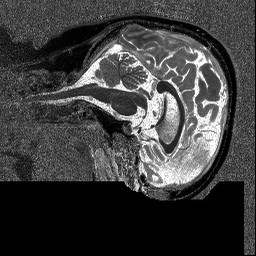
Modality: T1map
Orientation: sagittal
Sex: female